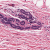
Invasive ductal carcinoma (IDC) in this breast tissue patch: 0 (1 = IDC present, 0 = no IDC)